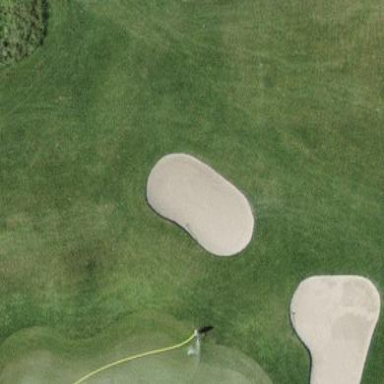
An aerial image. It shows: Sandy area is golf bunker.